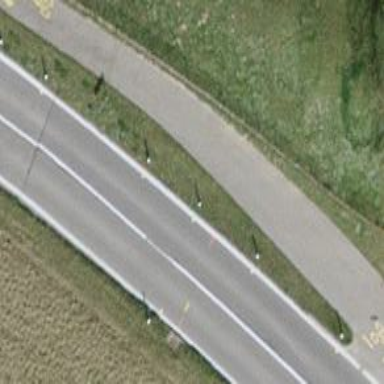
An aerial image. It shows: Tertiary road with asphalt surface.